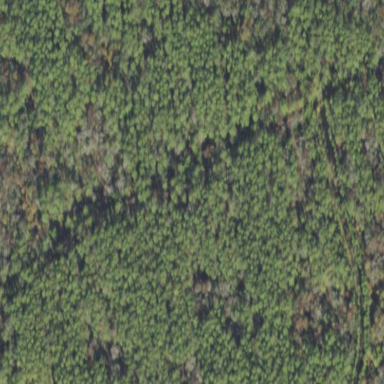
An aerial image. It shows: Forest dominated by needle-leaved trees.